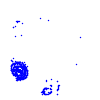
Particle: proton